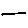
Label: line